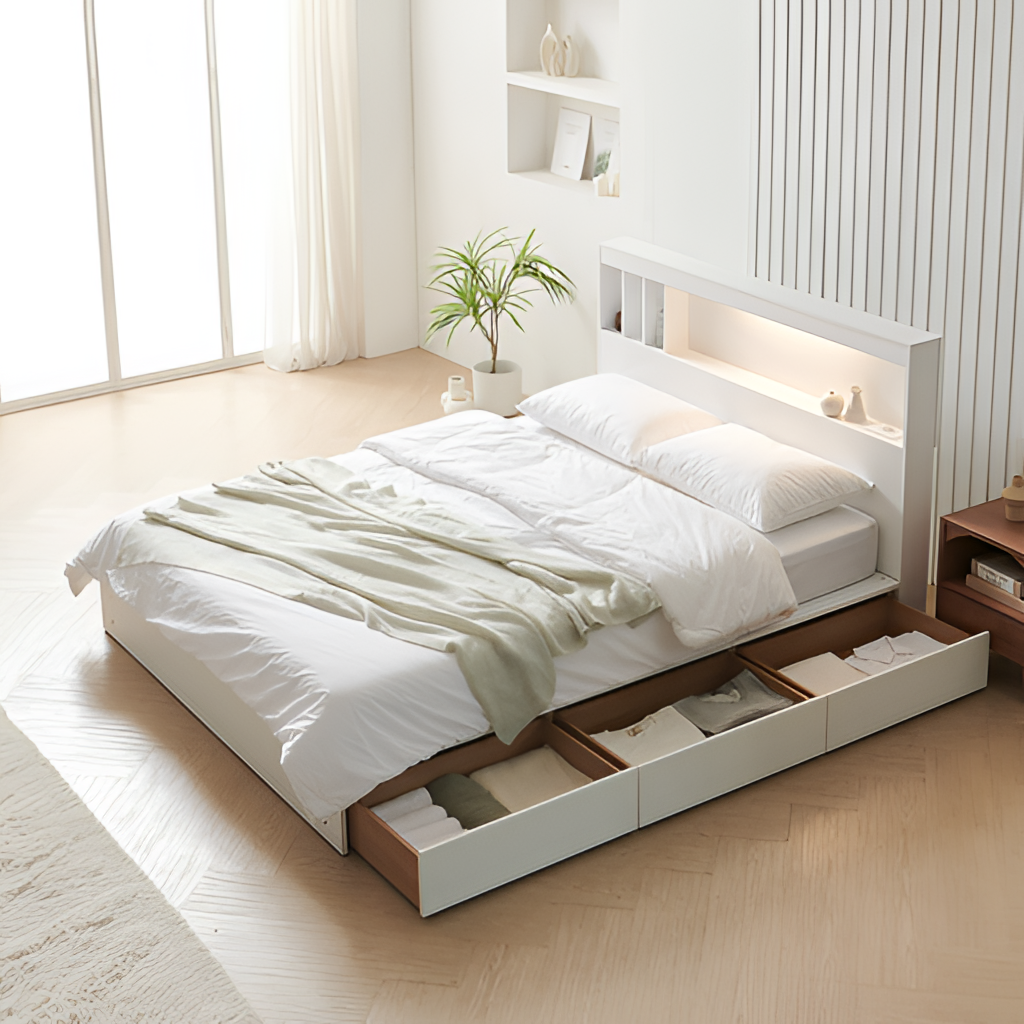
white wood illuminated headboard bed, bedroom, white paint wallpaper, with vertical striped pattern, wood flooring, with herringbone pattern, modern